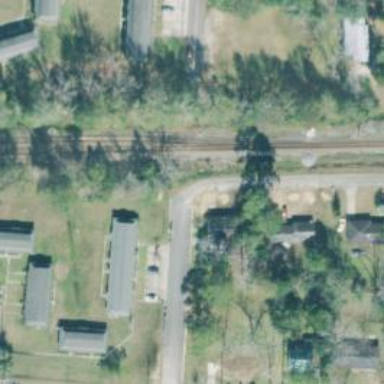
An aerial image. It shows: Railway signal.